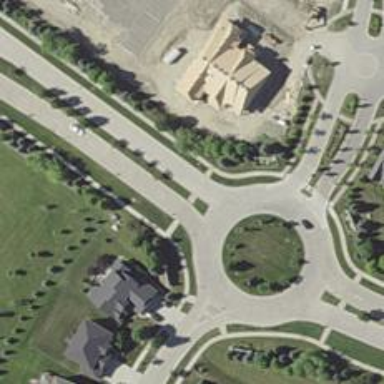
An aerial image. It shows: Traffic island located on footway.